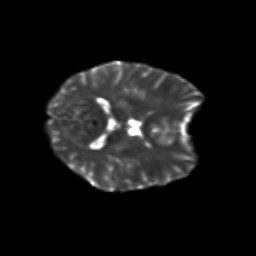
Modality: T2w
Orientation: axial
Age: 23
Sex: female
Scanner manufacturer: siemens
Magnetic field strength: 3 T
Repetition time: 3.5 s
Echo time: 0.125 s